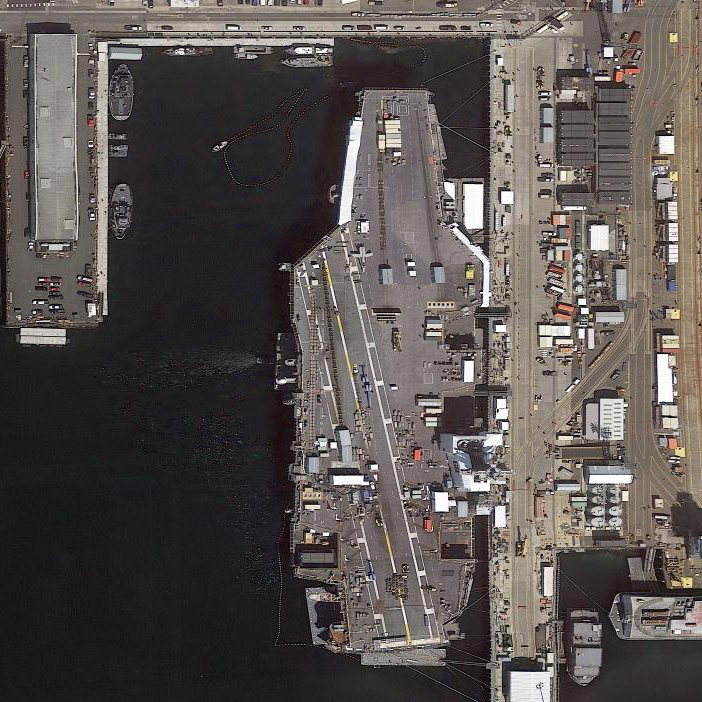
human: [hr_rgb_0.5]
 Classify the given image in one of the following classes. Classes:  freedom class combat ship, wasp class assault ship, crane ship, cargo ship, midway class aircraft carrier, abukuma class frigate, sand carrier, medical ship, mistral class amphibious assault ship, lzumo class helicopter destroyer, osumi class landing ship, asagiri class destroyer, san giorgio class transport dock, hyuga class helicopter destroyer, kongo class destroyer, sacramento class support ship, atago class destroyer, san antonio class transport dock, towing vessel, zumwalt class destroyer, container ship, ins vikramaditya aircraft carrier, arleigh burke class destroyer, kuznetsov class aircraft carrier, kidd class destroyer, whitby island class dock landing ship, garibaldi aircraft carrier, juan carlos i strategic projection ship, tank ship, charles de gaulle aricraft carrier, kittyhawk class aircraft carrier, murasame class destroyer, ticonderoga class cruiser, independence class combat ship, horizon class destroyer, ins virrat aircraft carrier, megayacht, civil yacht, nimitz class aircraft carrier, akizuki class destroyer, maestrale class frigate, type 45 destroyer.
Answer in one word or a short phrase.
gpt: Nimitz class aircraft carrier